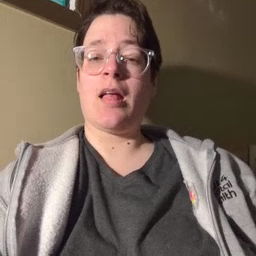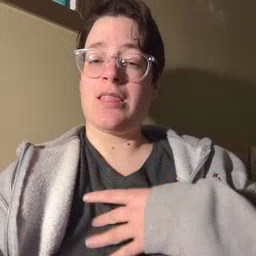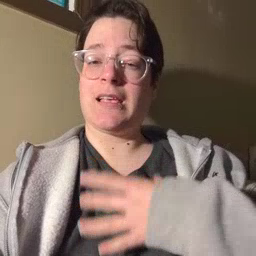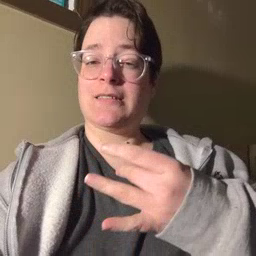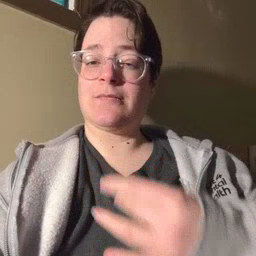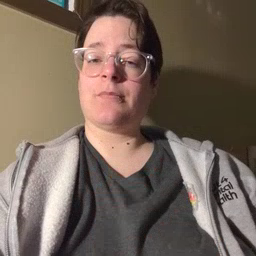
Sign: like